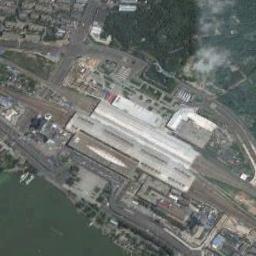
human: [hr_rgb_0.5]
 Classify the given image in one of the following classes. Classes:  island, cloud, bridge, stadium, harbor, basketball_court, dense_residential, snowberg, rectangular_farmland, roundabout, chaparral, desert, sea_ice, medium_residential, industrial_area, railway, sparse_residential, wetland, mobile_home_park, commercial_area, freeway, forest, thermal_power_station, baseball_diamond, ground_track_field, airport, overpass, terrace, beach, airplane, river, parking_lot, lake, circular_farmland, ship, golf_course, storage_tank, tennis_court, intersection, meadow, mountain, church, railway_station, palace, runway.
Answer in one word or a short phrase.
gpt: railway_station